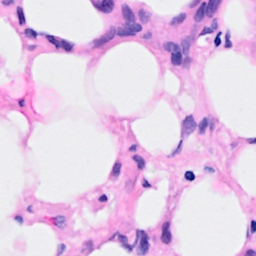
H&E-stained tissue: Breast